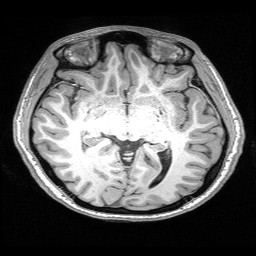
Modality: T1w
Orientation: coronal
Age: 30
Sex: female